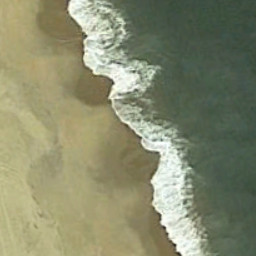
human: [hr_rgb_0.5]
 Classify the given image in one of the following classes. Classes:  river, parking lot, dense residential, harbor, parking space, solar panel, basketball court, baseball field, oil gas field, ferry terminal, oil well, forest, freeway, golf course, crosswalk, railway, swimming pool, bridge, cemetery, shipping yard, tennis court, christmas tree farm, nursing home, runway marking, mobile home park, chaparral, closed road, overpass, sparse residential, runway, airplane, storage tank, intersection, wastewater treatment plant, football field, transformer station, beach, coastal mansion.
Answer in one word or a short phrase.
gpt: beach